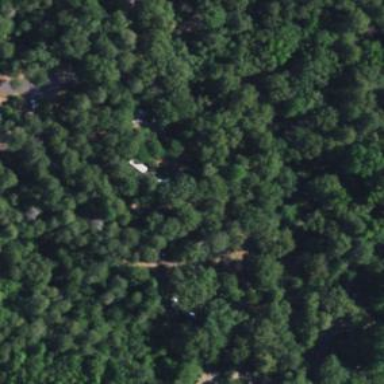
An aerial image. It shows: Campsite where tents and caravans are allowed.